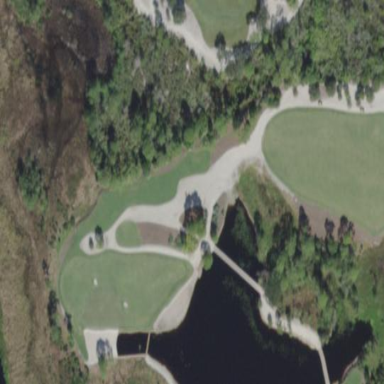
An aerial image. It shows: Area with grass used as rough in golf course.